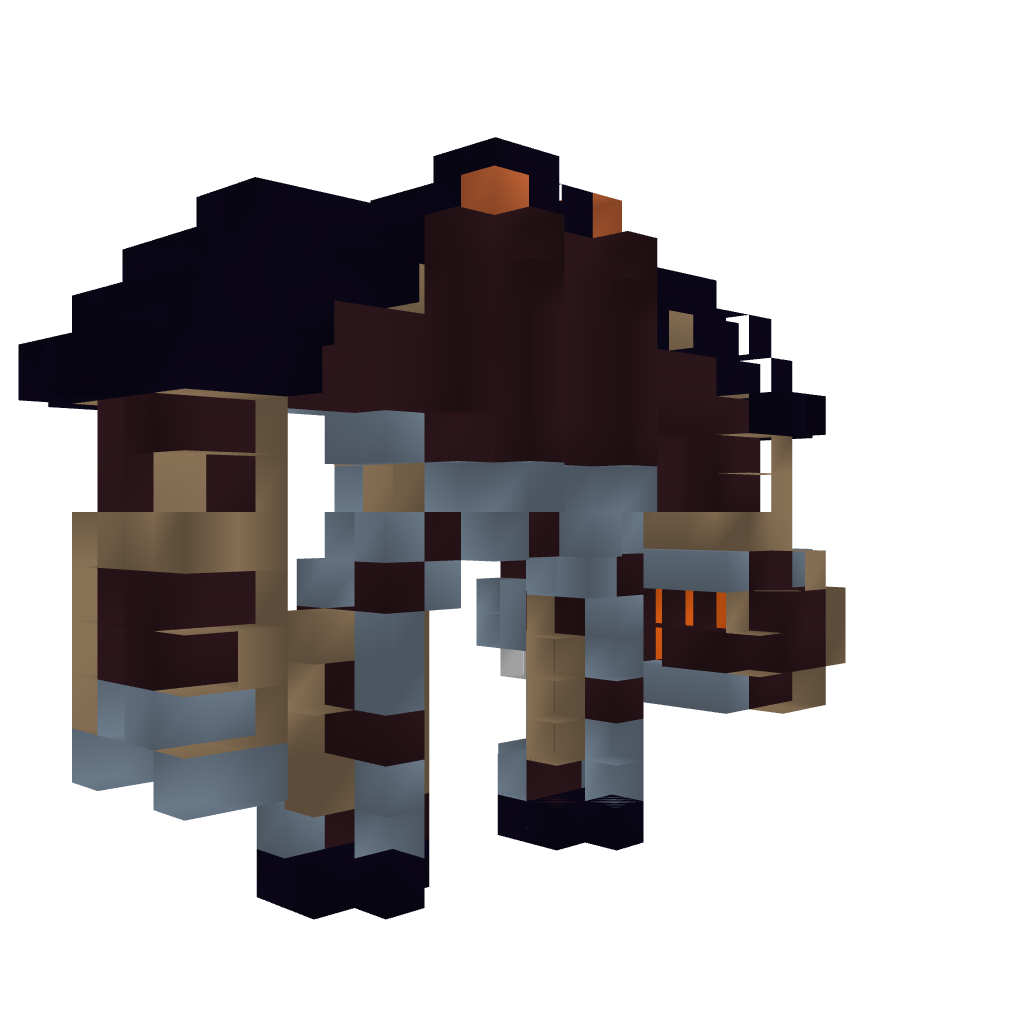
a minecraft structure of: Series A Mech 3